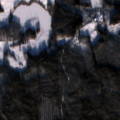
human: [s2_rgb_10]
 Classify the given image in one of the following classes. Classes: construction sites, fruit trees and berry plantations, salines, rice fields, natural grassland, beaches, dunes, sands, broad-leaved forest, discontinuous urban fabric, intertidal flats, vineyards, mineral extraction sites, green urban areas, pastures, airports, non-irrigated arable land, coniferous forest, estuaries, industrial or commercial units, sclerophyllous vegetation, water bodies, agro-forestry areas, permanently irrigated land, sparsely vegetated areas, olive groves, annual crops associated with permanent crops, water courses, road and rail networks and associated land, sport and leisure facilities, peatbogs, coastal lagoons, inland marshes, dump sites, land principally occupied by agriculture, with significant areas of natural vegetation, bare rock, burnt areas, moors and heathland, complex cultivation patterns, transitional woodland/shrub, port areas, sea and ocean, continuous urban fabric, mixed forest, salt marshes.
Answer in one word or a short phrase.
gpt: land principally occupied by agriculture, with significant areas of natural vegetation, coniferous forest, mixed forest